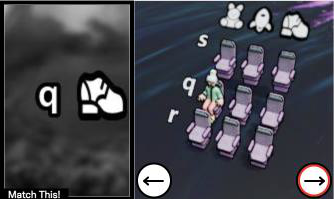
Task: seats
Answer: no